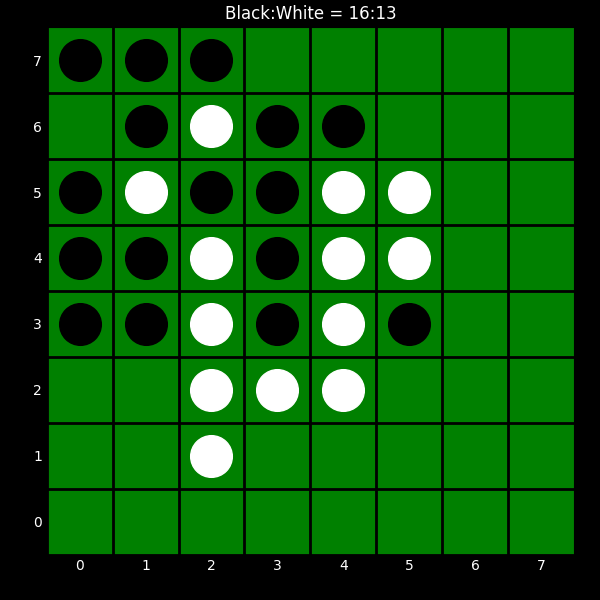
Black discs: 16
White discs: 13